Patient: sex M, age 49
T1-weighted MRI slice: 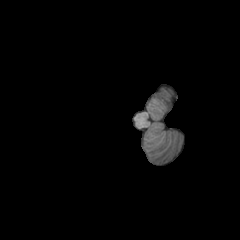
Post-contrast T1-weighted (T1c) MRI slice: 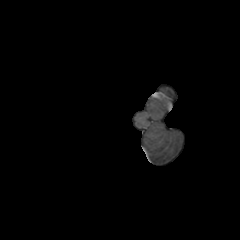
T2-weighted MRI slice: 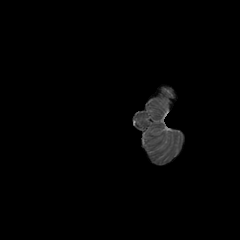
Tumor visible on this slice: no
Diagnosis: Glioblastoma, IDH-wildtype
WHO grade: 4